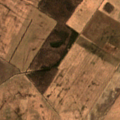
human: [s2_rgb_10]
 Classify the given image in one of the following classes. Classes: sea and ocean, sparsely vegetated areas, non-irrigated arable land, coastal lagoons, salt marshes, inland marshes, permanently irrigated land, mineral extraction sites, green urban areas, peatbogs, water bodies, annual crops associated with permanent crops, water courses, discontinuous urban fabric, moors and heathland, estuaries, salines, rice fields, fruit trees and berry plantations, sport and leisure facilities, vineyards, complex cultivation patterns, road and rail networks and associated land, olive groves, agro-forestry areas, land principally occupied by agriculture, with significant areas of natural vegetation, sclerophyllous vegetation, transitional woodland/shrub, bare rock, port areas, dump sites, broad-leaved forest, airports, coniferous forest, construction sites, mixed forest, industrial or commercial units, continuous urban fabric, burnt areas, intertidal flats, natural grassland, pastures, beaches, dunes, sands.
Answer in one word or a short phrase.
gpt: non-irrigated arable land, pastures, broad-leaved forest